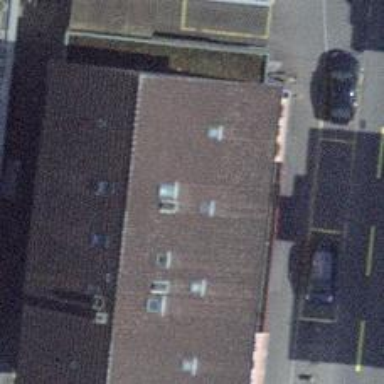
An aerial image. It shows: Bakery.